Current action and preconditions to check: trajectory_clear

Your task: For each precondition in the list above, predict whether it will hold at this action.

Consider the current scene as observed from the mobile robot's camera, and analyze the predicted future states of all dynamic agents (e.g., people, animals, vehicles, or any moving entities) within the NEXT SECOND.

IMPORTANT: Only answer "very likely" if you are absolutely certain—based on strong, clear evidence—that a dynamic agent will violate the precondition in the predicted future state. Do NOT answer "very likely" for unlikely, ambiguous, or low-probability risks.

Ask yourself for each precondition: Is there a high probability, with clear and convincing evidence, that the predicted future states of any dynamic agent will interfere with the predicted future state of the currently executing action within the NEXT SECOND, causing that precondition to fail?

Assess the risk level based on these predictions. Use "likely" or "very likely" if motions create a clear risk of interference.

Use "neutral" or "improbable" if agents are nearby but their predicted paths are clearly diverging or non-conflicting.

Failure Risk Categories: "very improbable", "improbable", "neutral", "likely", "very likely"

Answer Format: Output ONLY the probability_of_failure value from these categories: "very improbable", "improbable", "neutral", "likely", "very likely"

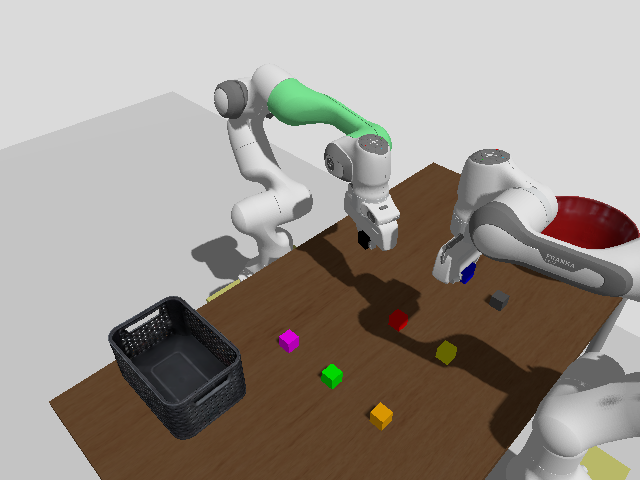

Answer: improbable